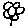
Label: flower